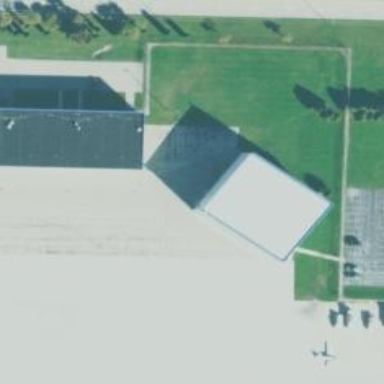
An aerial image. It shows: Hangar located at airport.